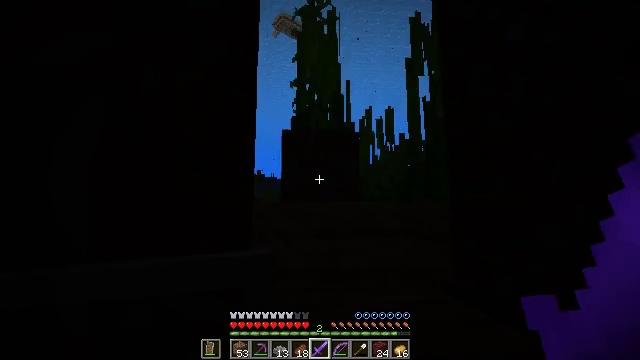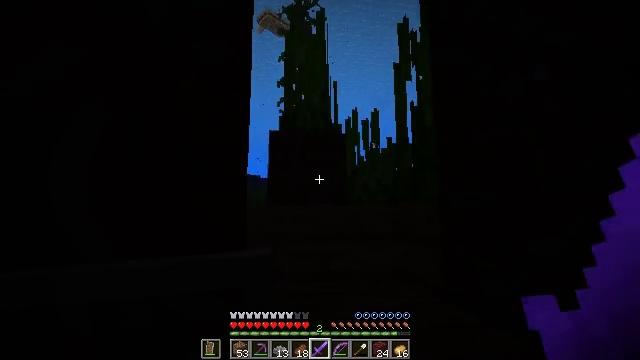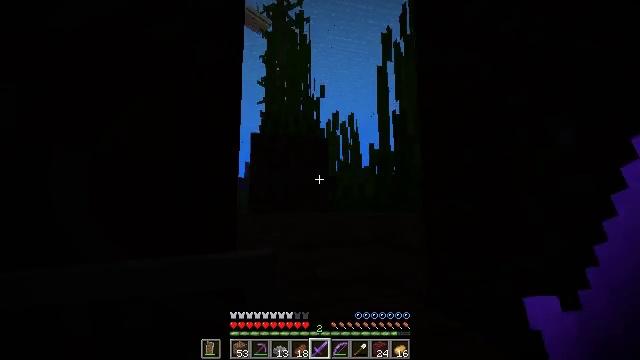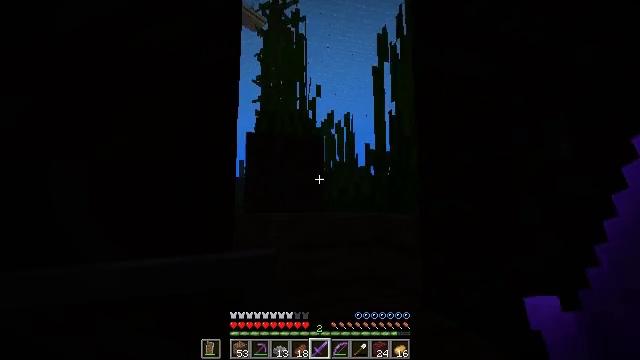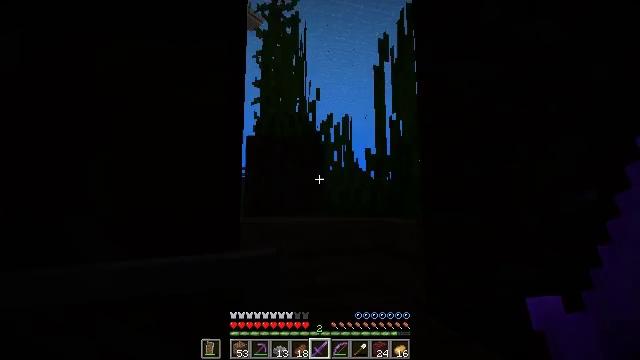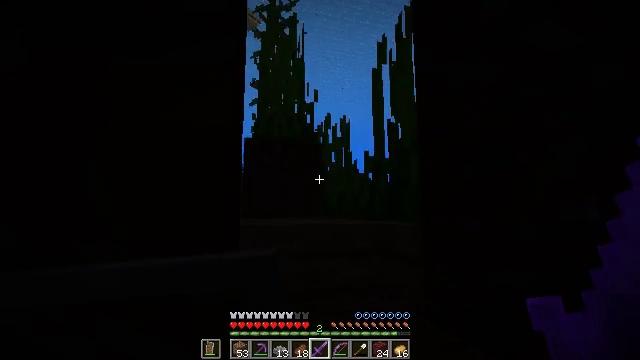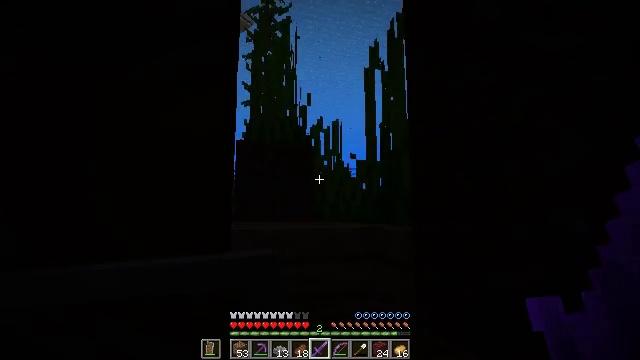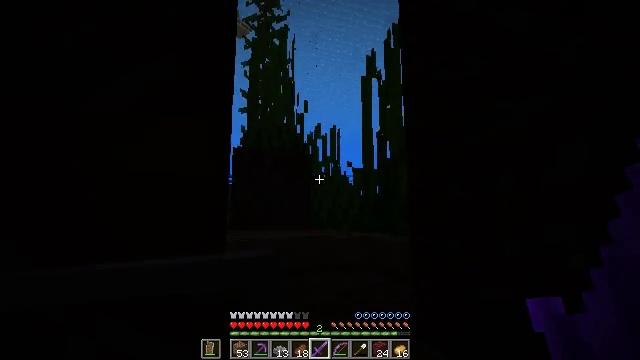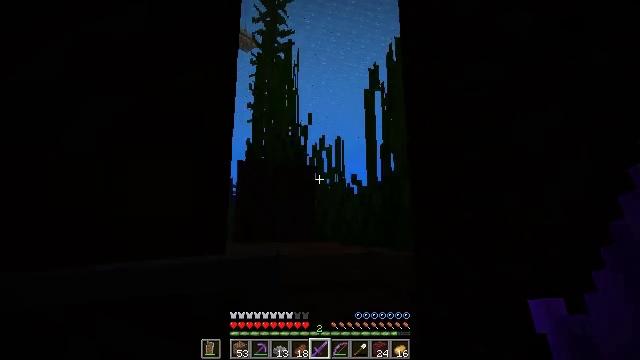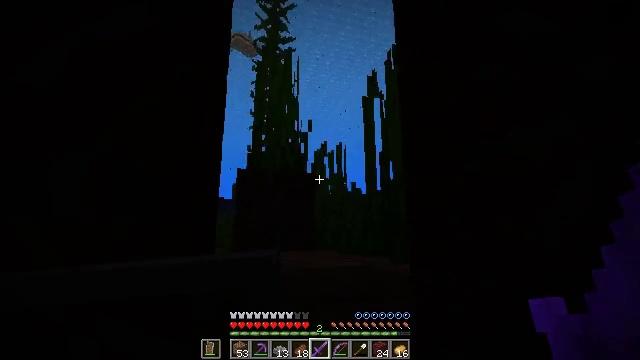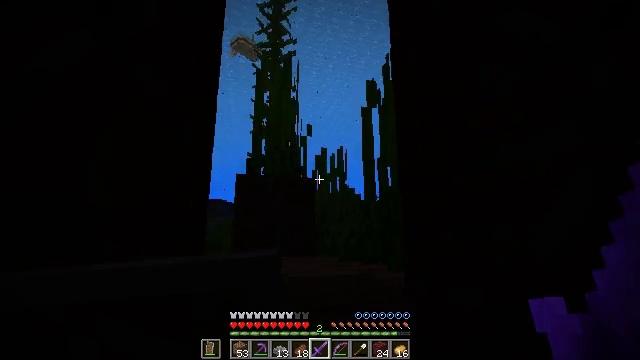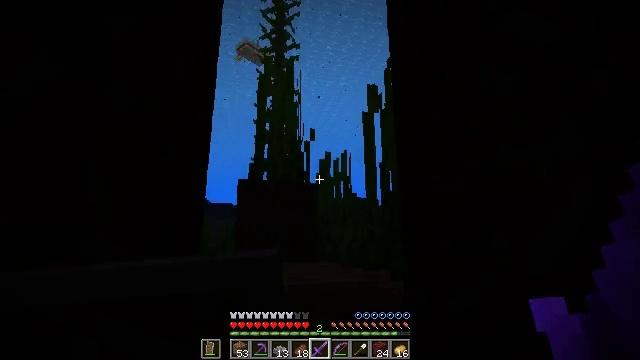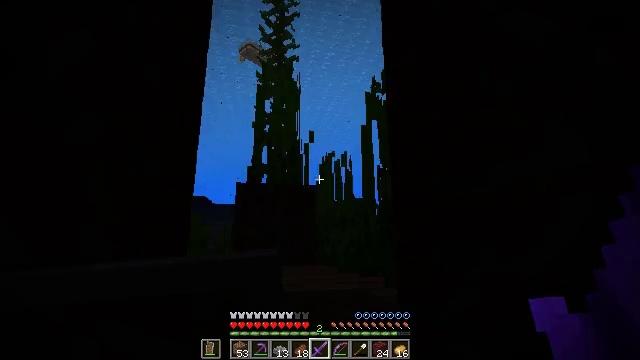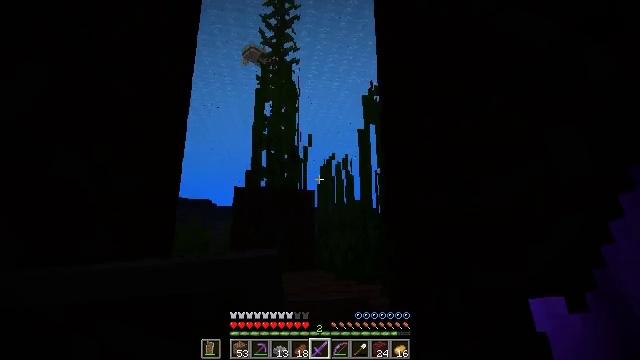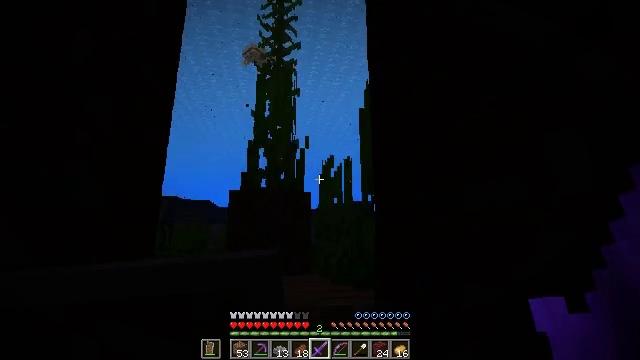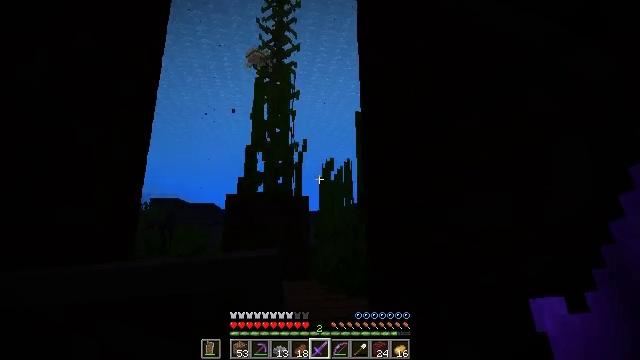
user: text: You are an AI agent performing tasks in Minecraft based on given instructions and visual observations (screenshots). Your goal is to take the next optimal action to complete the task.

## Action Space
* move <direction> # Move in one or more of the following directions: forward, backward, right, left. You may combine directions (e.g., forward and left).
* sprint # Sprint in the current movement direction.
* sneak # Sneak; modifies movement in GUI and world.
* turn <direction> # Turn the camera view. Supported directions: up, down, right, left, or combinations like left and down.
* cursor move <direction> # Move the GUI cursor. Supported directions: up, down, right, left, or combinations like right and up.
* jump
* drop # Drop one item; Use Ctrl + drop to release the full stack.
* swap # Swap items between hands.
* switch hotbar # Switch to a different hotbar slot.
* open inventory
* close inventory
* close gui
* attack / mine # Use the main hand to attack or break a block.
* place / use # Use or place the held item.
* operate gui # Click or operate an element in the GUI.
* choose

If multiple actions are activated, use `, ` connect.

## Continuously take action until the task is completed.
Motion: motion action
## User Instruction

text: mine block bubble coral block
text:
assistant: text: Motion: move forward, turn right
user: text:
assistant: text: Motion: move forward, turn right
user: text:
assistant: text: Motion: move forward, turn right
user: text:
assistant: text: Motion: move forward
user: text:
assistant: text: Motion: move forward
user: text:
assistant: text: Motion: move forward and move right, turn right
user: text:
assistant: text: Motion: move forward and move right, turn up
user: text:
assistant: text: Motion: move forward and move right, turn left and up
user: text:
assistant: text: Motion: move forward and move right, turn left
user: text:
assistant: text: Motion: move forward and move right
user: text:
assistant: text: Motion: move forward and move right, turn left
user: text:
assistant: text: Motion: move forward and move right
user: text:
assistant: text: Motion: move forward and move right, turn left
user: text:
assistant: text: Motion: move forward and move right
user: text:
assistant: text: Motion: move forward and move right, turn left
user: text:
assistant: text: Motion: move forward, sprint, turn left
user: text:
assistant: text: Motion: move forward, sprint, turn left
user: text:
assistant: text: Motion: move forward, sprint, turn left
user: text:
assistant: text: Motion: move forward, sprint, turn left
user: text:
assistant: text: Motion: move forward, sprint, turn left
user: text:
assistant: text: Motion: move forward, turn left
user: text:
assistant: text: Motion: move forward, turn left
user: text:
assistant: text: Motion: move forward, turn left
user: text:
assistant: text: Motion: move forward, turn left
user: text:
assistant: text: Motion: move forward, turn left
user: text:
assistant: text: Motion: move forward, turn left
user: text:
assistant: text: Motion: move forward, turn left
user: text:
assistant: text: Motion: move forward, turn left and up
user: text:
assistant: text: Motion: move forward, turn left and up
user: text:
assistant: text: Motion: move forward, turn left and up